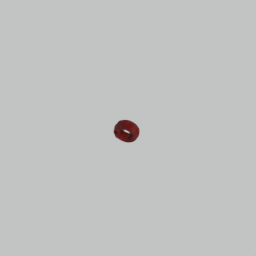
Label: electronics